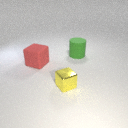
large red rubber cube to the left of small yellow metal cube